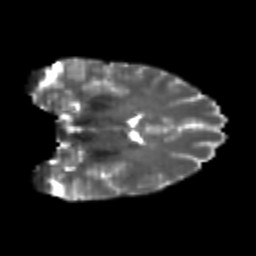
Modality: T2w
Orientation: coronal
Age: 25
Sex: female
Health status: healthy
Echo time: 0.074 s